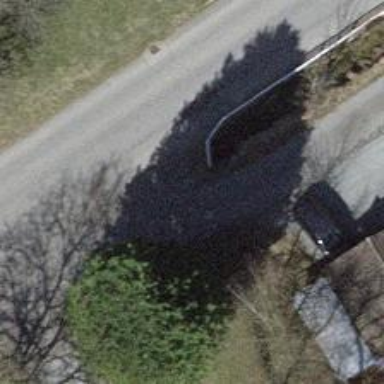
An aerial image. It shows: There is tunnel.